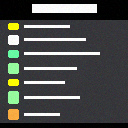
Screen state: on